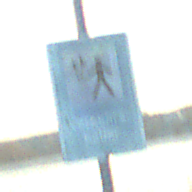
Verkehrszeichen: Verkehrshelfer
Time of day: SunriseSunset
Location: Outdoor (RoadRail)
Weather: PartlyCloudy
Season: NotSpecified
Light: Natural